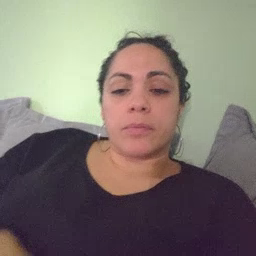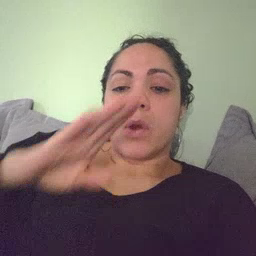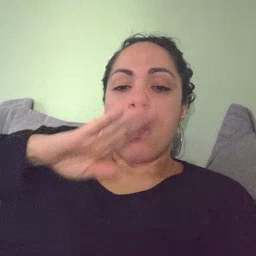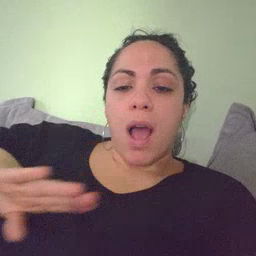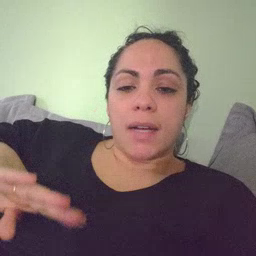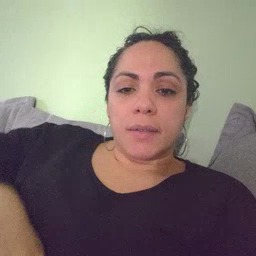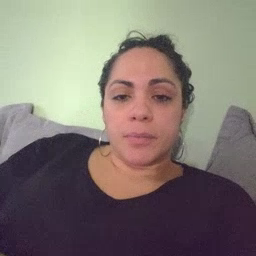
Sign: quiet